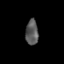
Tissue: prostate
Cell type: Epithelial cells
Senescence score: 0.2906
Nuclear area (px): 313
Mean DAPI intensity: 89.073